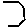
Label: hexagon